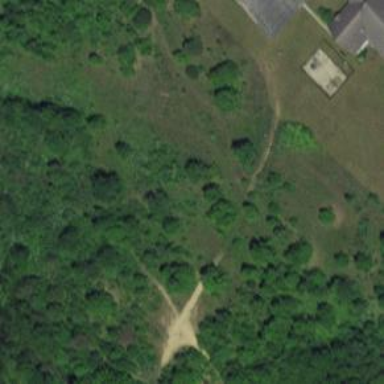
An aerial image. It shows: Path.